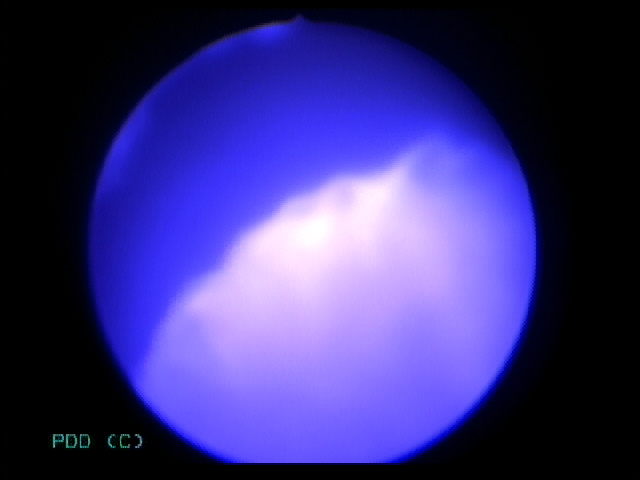
Modality: BLC
Class: Malignant
Subclass: HighGradePapillary
Lesion: Multifocal
Multifocal: 2 to 7
Stage: T1
Morphology: Papillary
Bladder cancer association: Yes